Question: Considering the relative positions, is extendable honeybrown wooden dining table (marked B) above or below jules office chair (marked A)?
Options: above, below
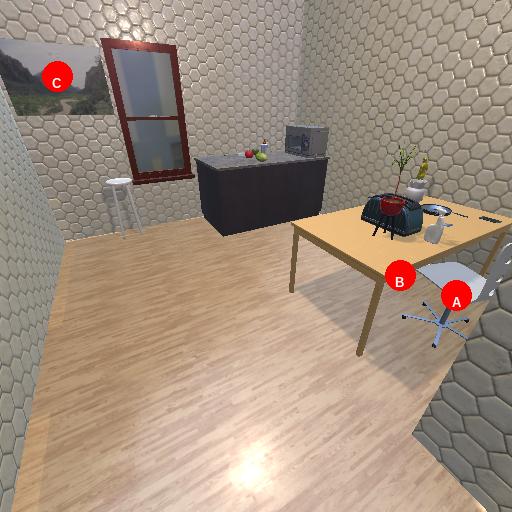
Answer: above